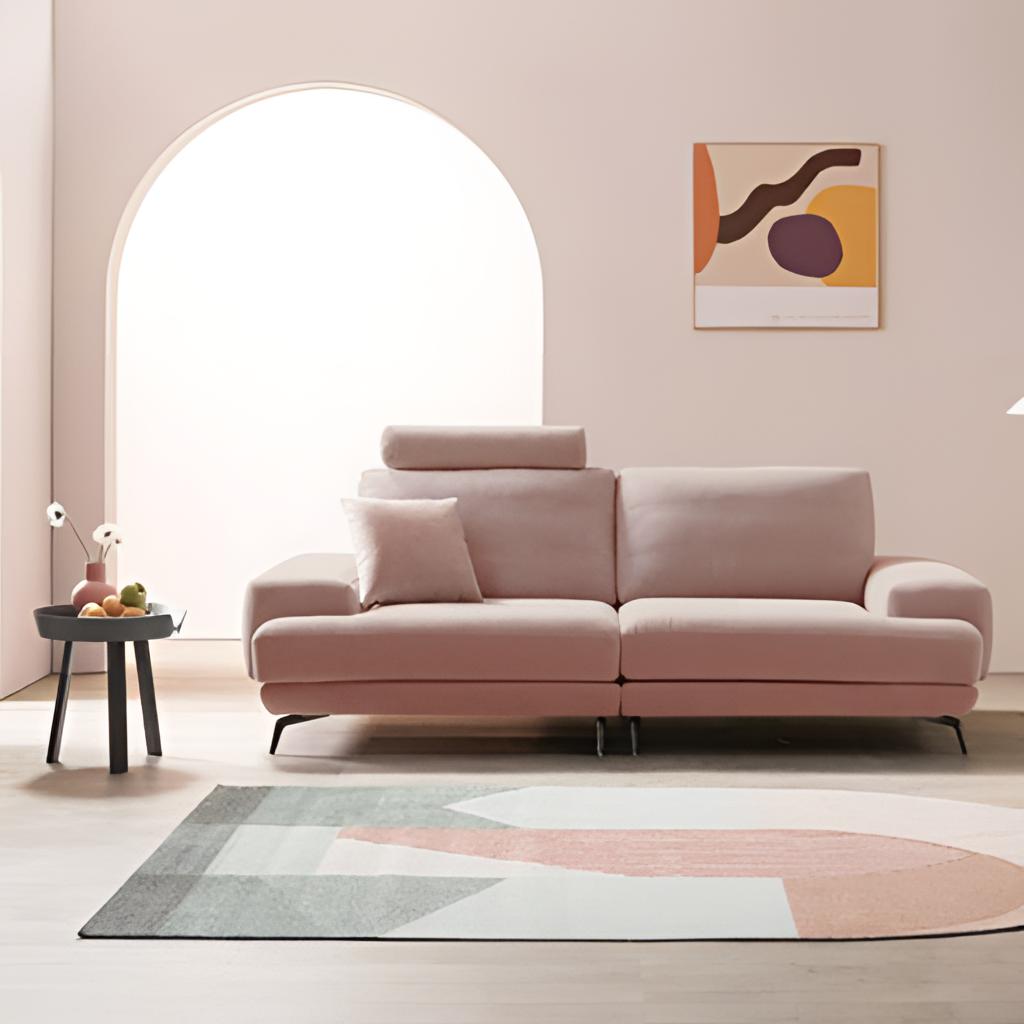
living room, pink fabric sofa, modern, wood flooring, with plank pattern, pink paint wallpaper, with solid pattern